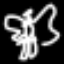
Label: angel